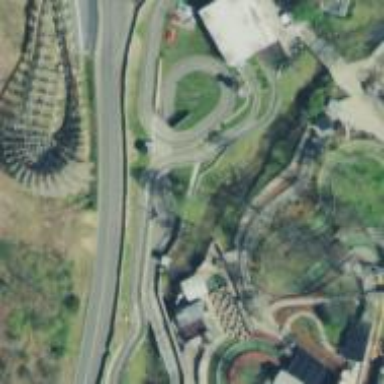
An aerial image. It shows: Karting raceway road for racing enthusiasts.